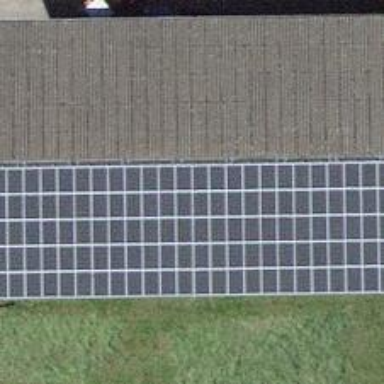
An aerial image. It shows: Solar power generator utilizing photovoltaic technology with solar photovoltaic panels.